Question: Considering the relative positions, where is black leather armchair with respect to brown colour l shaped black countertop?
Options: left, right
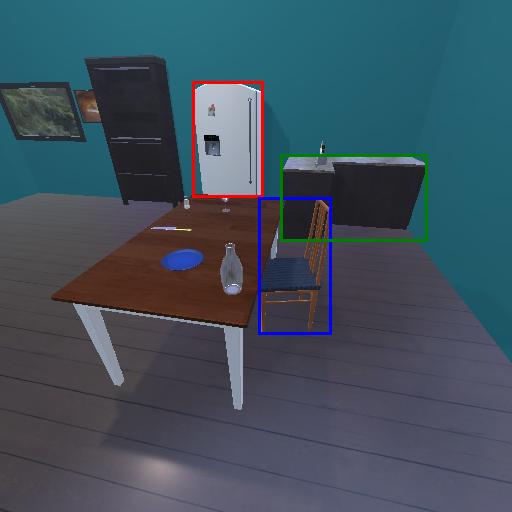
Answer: left